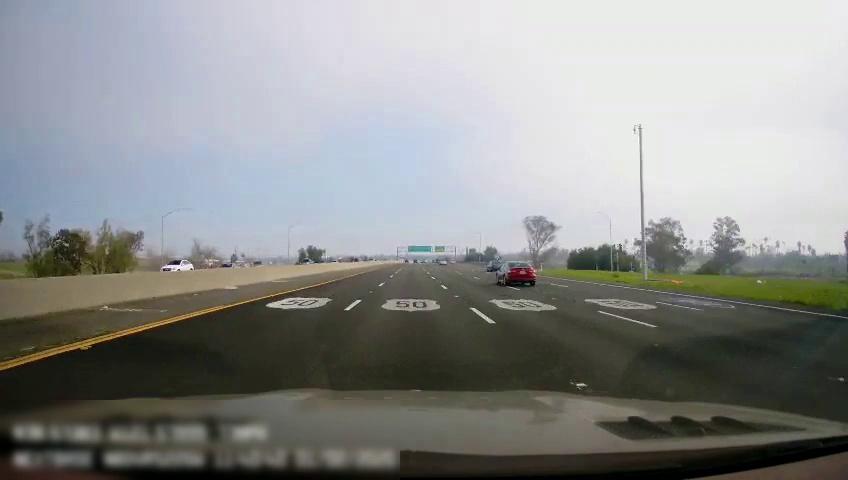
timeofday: Day
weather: Sunny
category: Vehicles | Car
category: Drivable Space
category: Vehicles | Car
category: Vehicles | Car
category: Lanes | Current Lane
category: Lanes | Current Lane
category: Lanes | Current Lane
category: Lanes | Alternate Lane
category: Lanes | Alternate Lane
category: Lanes | Alternate Lane
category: Traffic | Signs
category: Traffic | Signs